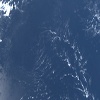
Label: water